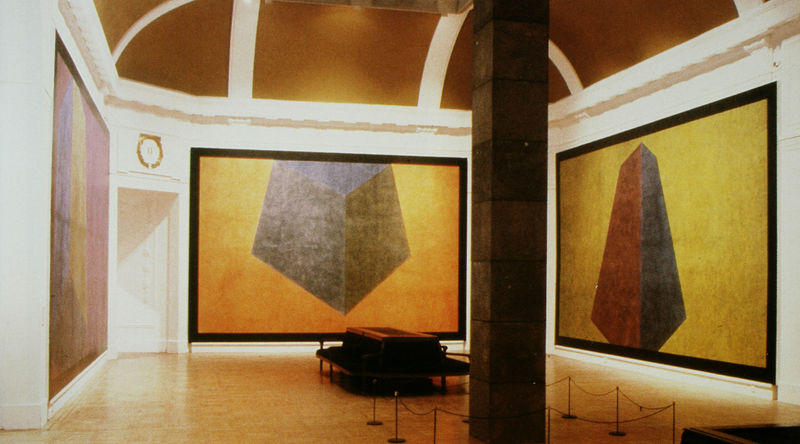
Titel: Installation Royal Academy, Edinburgh - Tilted forms
Künstler: Sol Lewitt
Schlagwörter: blau, gemälde, körper, gelb, kubismus, braun, pfeiler, raum, säule, tür, weiss, rot, beige, wand, architektur, rahmen, gold, decke, bilder, fußboden, bank, kuppel, foto, fotografie, gewölbe, bänke, ausstellung, museum, sitzbank, fotographie, geometrie, absperrung, installation, kubus, gallery, geometry, concept, exibition, obelix, raumnummer, space concept, space configuration